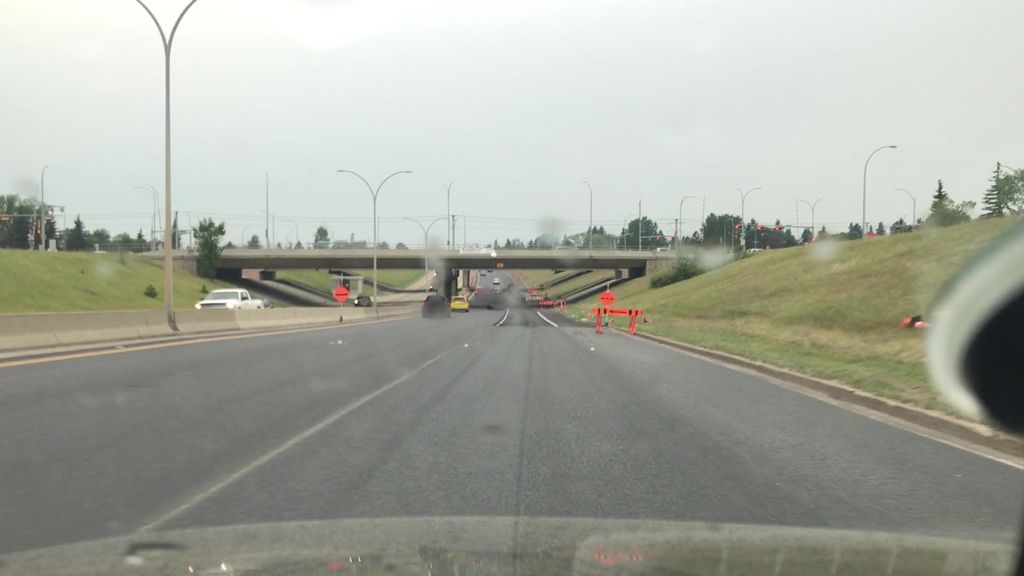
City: edmonton